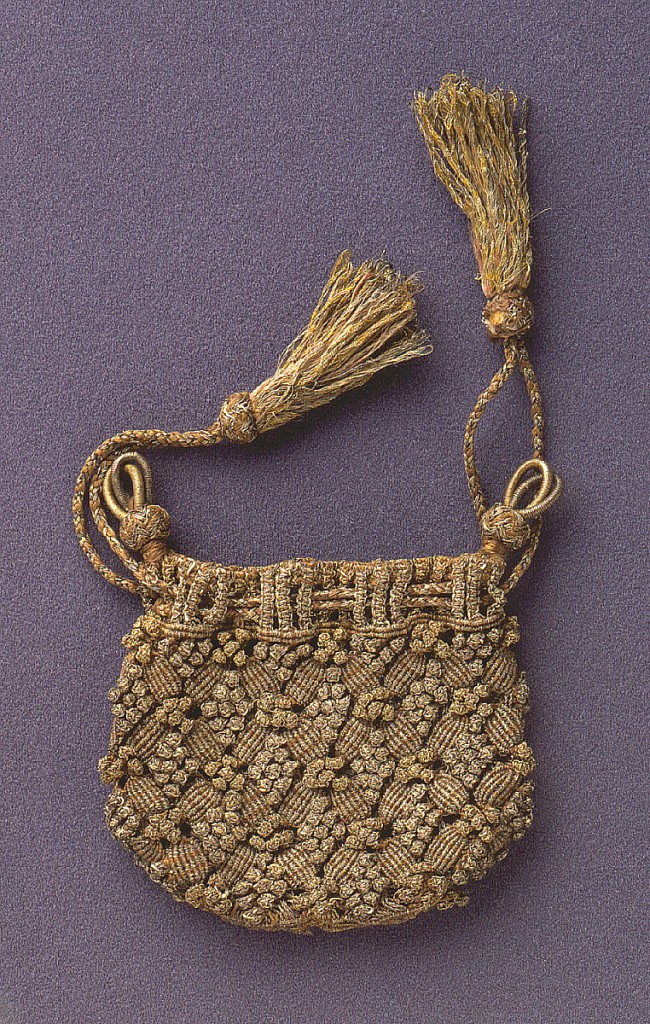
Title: Purse
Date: early 17th century
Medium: metallic yarns Technique: knotting (macramé) Label: macramé in metallic yarns
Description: Unlined drawstring bag with two different macramé knots used to produce a lattice-like pattern with diamond-shaped clusters of of tiny balls, in gold and silver metallic yarns.